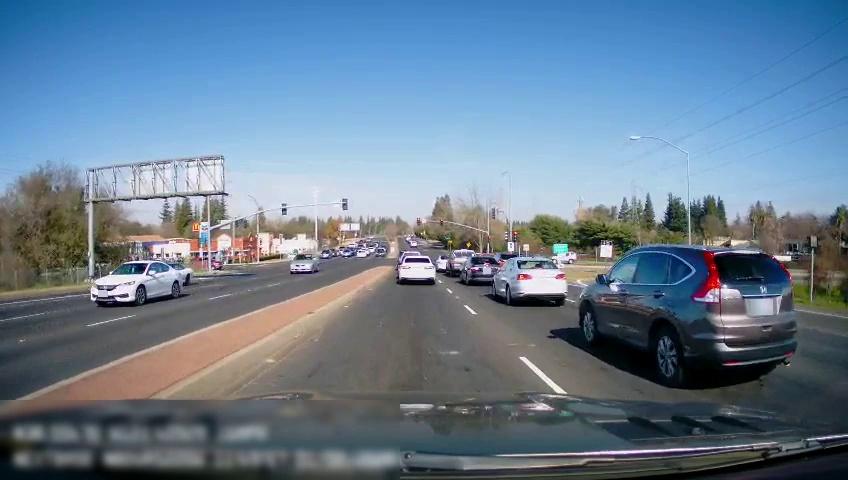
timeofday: Day
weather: Sunny
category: Drivable Space
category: Drivable Space
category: Vehicles | Car
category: Vehicles | Car
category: Vehicles | Car
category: Vehicles | SUV
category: Vehicles | SUV
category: Vehicles | SUV
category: Vehicles | SUV
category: Vehicles | SUV
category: Vehicles | Car
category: Vehicles | Car
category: Vehicles | Truck
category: Vehicles | Car
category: Vehicles | Car
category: Vehicles | SUV
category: Vehicles | SUV
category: Lanes | Current Lane
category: Lanes | Alternate Lane
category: Lanes | Opposite Lane
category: Lanes | Opposite Lane
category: Traffic | Signs
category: Traffic | Lights
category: Traffic | Lights
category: Traffic | Lights
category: Traffic | Lights
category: Traffic | Lights